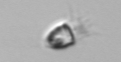
Label: Balanion